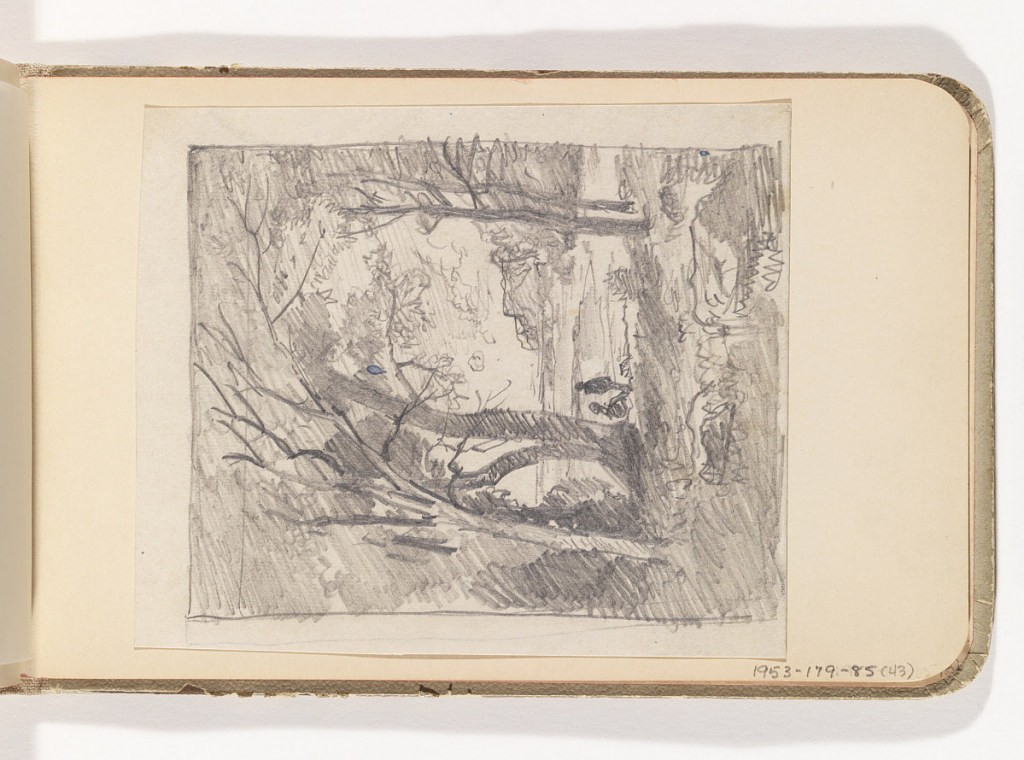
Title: Wooded Inlet View
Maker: William Trost Richards, American, 1833–1905
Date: late 19th century
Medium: Graphite on cream-colored wove paper, lined
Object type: Album page
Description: Tall trees with two figures beneath in left foreground look toward water inlet; cliffs in distance on the right.